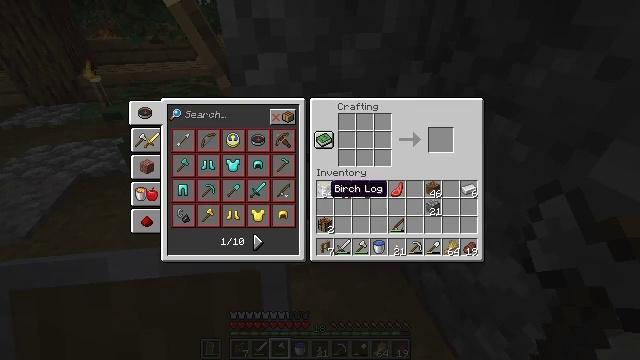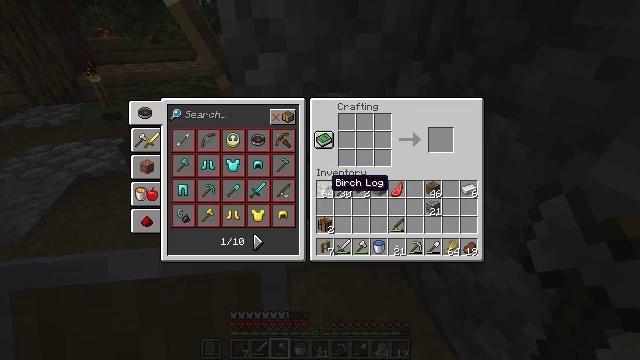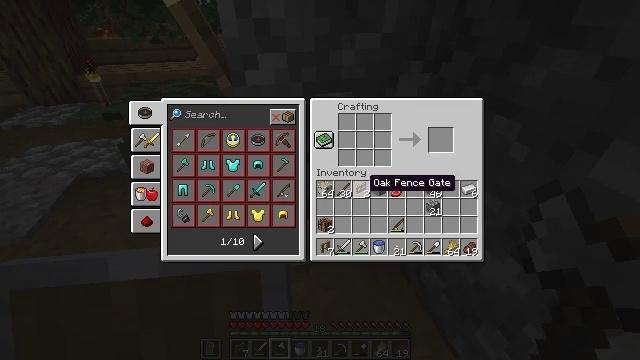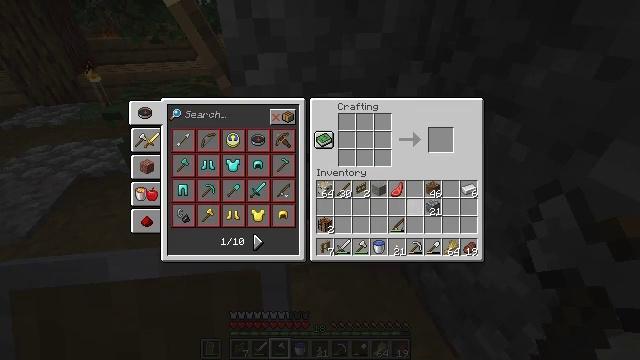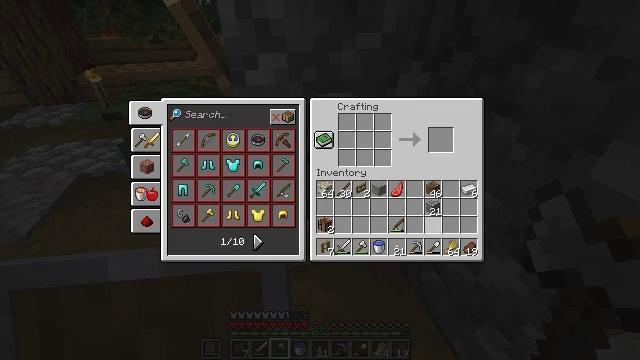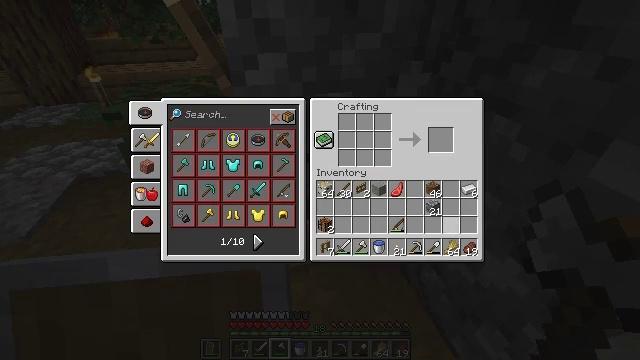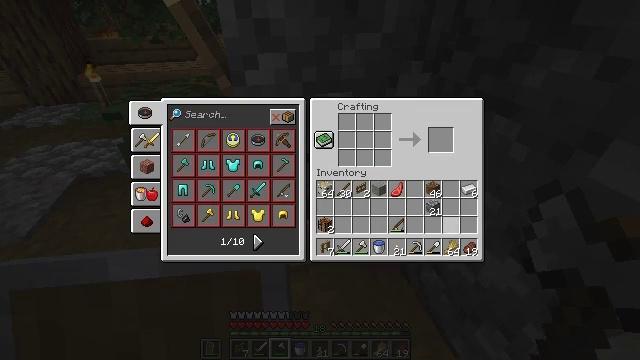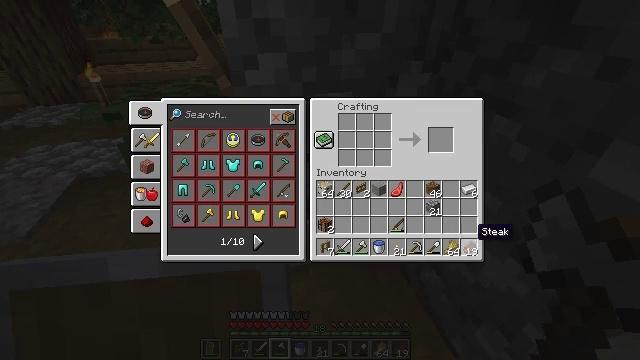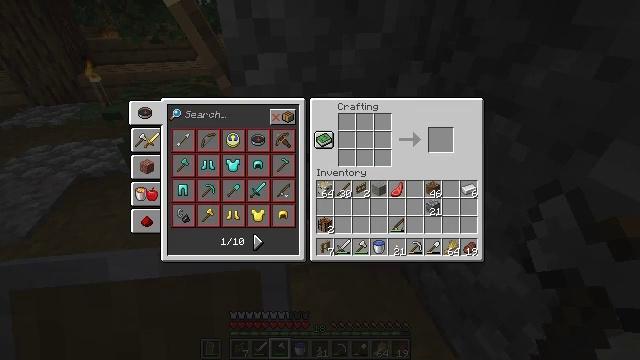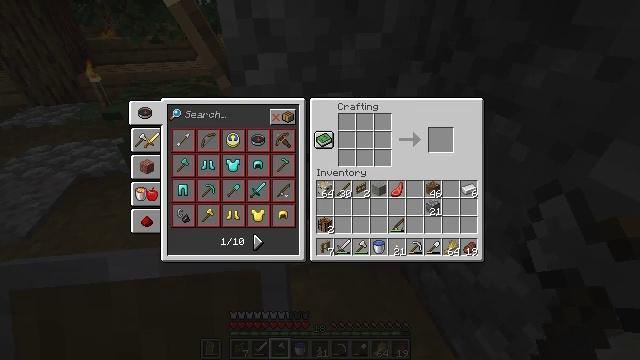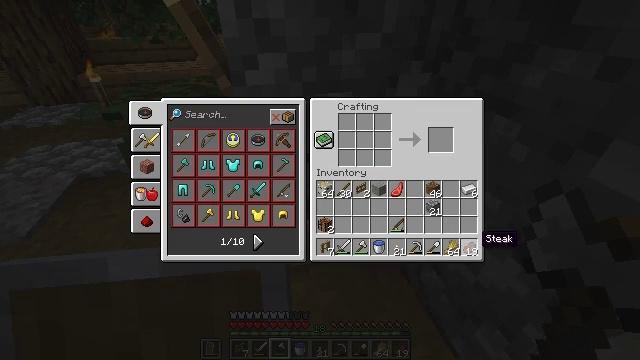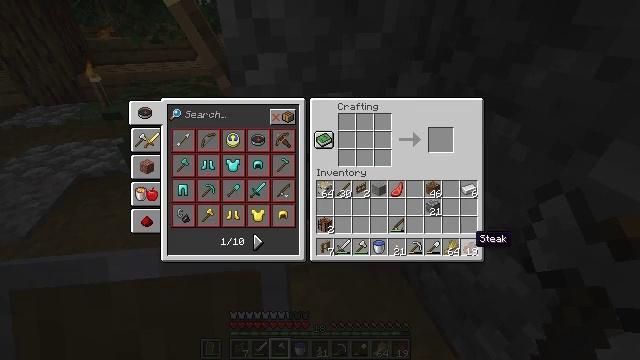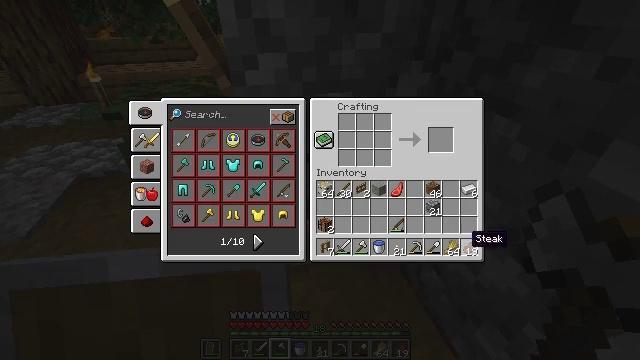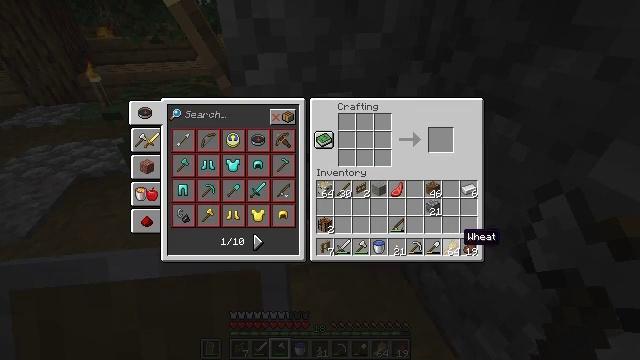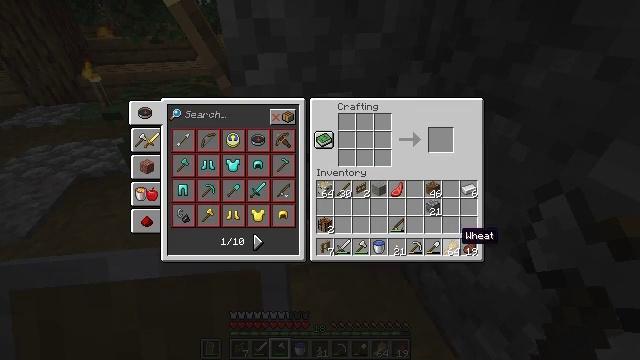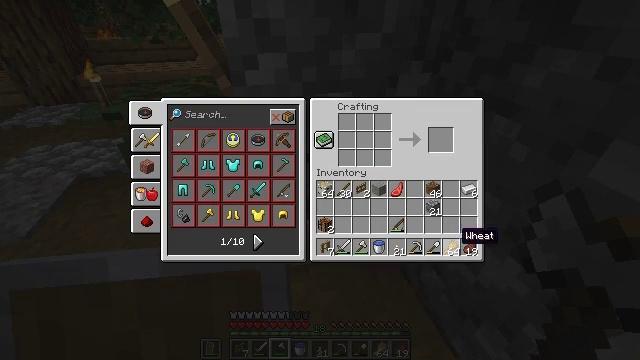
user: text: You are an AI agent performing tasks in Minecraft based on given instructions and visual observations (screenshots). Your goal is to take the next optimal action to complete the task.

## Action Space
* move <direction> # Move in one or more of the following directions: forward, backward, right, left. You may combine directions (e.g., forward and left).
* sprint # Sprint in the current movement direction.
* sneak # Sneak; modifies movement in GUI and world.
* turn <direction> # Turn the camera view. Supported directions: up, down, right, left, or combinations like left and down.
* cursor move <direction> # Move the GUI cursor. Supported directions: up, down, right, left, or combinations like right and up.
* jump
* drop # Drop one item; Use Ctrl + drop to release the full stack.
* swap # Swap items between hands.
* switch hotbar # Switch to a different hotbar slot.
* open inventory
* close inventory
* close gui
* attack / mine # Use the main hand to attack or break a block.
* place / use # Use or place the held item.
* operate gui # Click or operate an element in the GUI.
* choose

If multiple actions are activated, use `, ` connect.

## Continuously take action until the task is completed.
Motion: motion action
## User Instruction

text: Get a hay block by crafting with wheat.
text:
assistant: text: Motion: no_op
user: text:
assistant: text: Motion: cursor move right
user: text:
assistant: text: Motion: cursor move right and down
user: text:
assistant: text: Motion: cursor move right and down
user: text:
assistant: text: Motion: no_op
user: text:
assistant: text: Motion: no_op
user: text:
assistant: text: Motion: cursor move right and down
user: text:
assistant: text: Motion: cursor move right
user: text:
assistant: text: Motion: no_op
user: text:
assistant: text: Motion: cursor move left
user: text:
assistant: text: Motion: no_op
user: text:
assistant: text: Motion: no_op
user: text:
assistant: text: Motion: cursor move left
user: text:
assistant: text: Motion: no_op
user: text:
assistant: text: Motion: no_op
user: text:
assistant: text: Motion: no_op
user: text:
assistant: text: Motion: no_op
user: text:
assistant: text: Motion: operate gui
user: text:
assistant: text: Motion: operate gui
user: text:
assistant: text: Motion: cursor move left and up
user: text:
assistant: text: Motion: cursor move left and up
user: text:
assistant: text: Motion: cursor move up
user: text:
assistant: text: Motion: cursor move up
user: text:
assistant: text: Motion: no_op
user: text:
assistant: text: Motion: cursor move left and up
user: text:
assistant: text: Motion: no_op
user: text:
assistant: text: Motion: no_op
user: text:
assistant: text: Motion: no_op
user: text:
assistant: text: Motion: no_op
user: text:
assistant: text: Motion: no_op